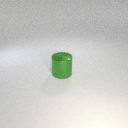
large green metal cylinder